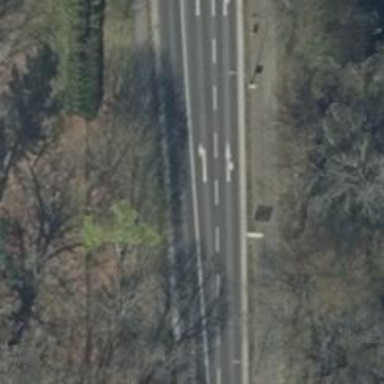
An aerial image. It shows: Secondary road with asphalt surface.